Question: I need to create a page layout using DIVs. I can create basic layouts, but this one is a bit more complicated, please see pic attached for the layout. Is this possible? Any help pointing me in the right direction would be appreciated...

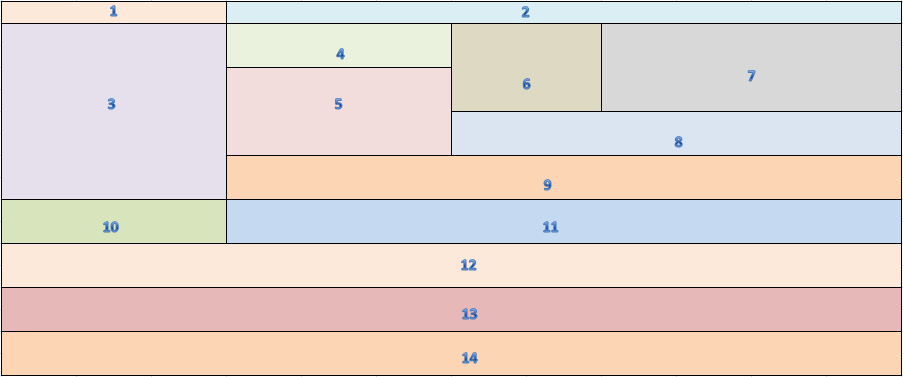
Answer: well i think there are two solutions:
<URL>
, u can use a little workaround by merging divs with identical size together. in your layout, i would try to:
- - - - - - in the created div for 4 to 8, its the same like the first, just merge 4 and 5 together in one div, 6,7 and 8 in another - - make shure that u always clear the floating after div break eg first main to the second and in the merged ones-
-untestet- but works in many layouts for me, there u also can add responsive support, but bootstrap itself is already responsive. Choose on your own.